Aerial crown-view tile of a tropical tree (Barro Colorado Island, Panama), acquired 20250616:
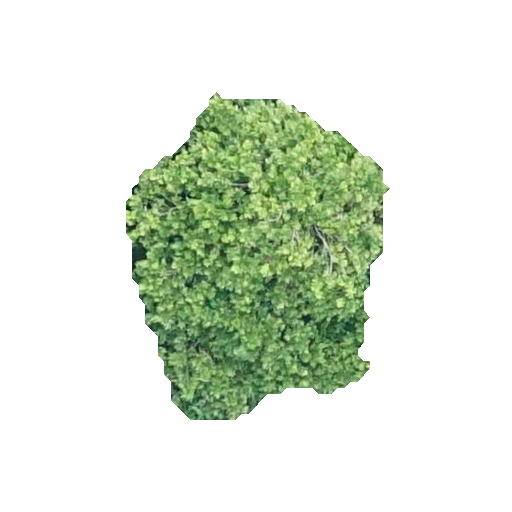
Species: Anacardium excelsum
GBIF accepted scientific name: Anacardium excelsum
Crown area: 90.868 m²